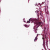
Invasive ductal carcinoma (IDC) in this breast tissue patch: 0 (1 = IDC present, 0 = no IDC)